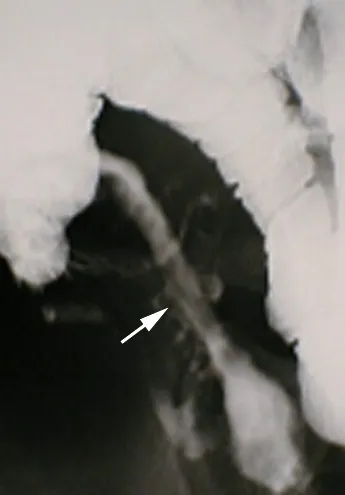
Small bowel double-contrast enteroclysis (detail) showing a stricture (arrow) of the terminal ileum with a thickening of the wall.
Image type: radiology (x_ray)